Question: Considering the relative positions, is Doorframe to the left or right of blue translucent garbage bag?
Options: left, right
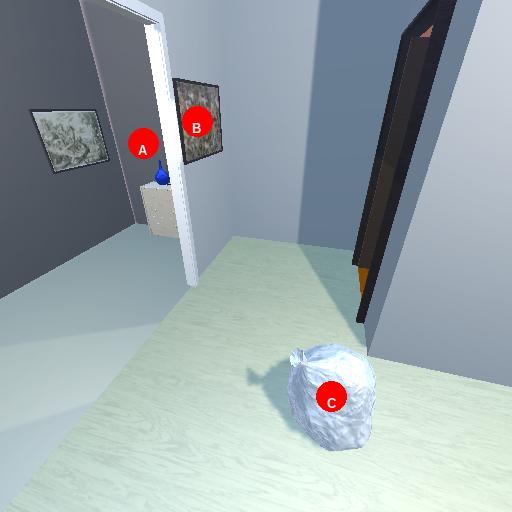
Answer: left